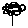
Label: flower